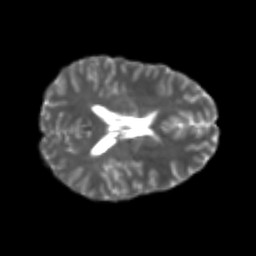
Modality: T2w
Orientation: axial
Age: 23
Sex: female
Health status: healthy
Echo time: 0.074 s